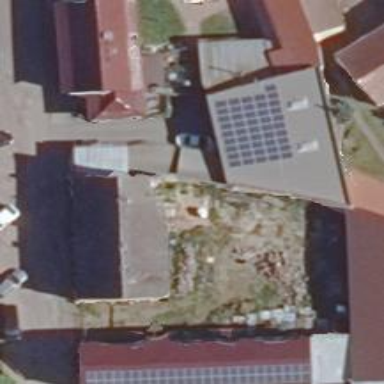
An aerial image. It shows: Small solar photovoltaic panel used as generator to produce electricity.